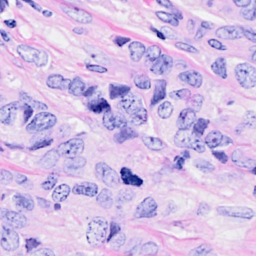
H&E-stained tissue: Breast